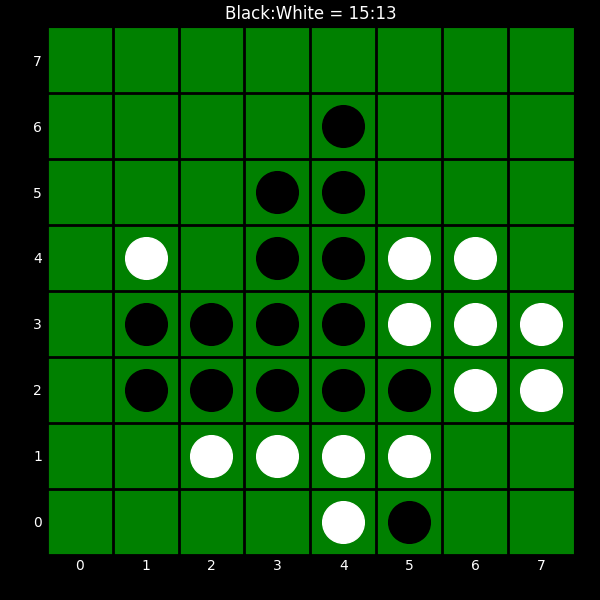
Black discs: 15
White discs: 13